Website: macys
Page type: customer-info-address
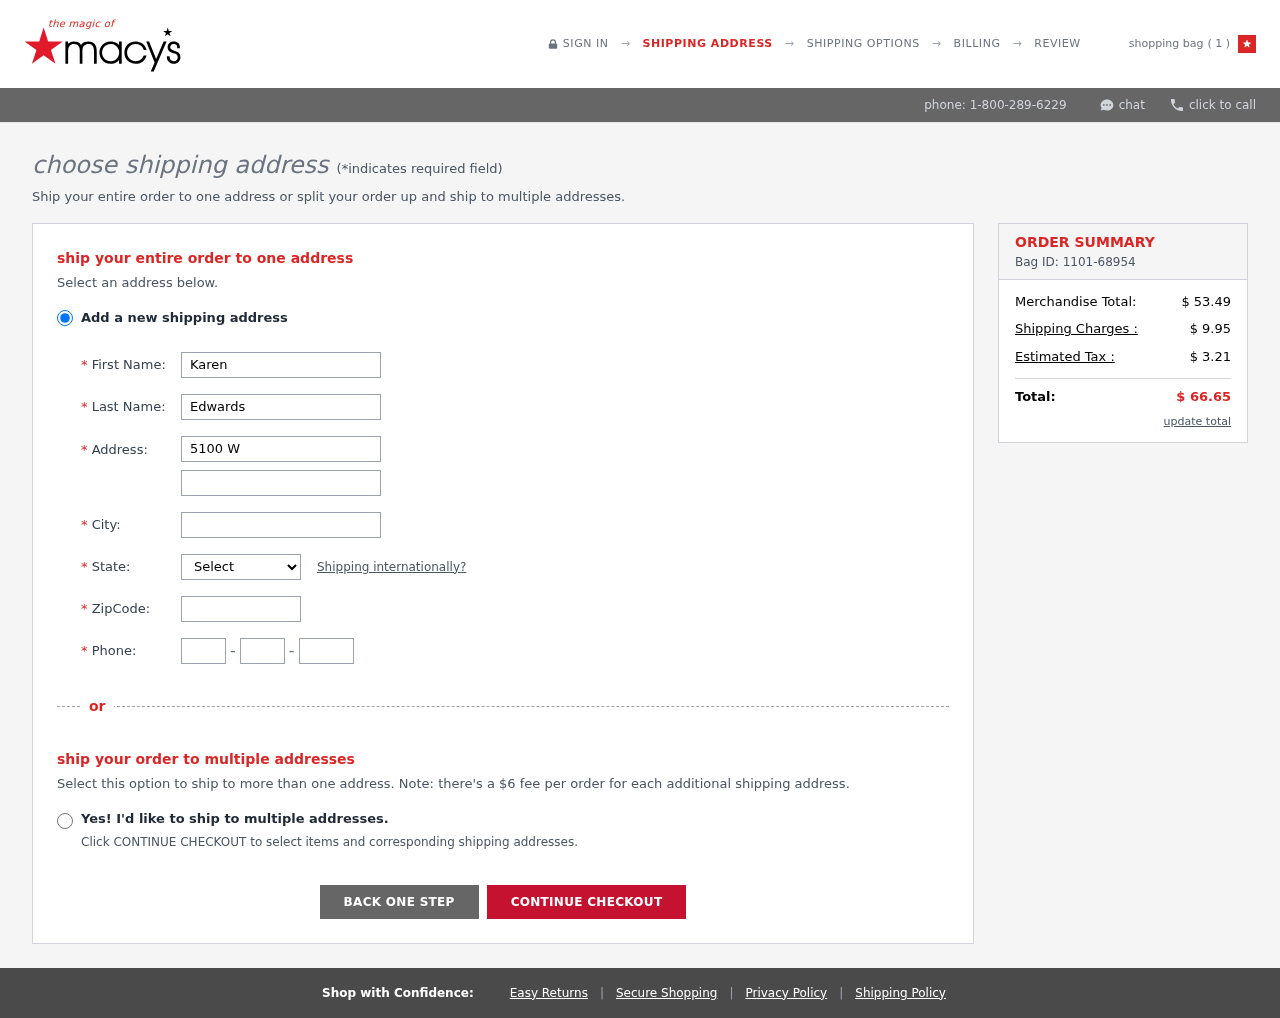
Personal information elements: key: PII_CITY
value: Christopherstad
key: PII_FIRSTNAME
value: Karen
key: PII_LASTNAME
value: Edwards
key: PII_PHONE_AREA
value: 697
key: PII_PHONE_PREFIX
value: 881
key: PII_PHONE_SUFFIX
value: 4187
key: PII_POSTCODE
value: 87645
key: PII_STATE_ABBR
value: TX
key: PII_STREET
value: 5100 White Inlet
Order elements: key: ORDER_NUM_ITEMS
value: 1
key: ORDER_ID
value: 1101-68954
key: ORDER_SUBTOTAL
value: $ 53.49
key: ORDER_SHIPPING_COST
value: $ 9.95
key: ORDER_TAX
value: $ 3.21
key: ORDER_TOTAL
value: $ 66.65